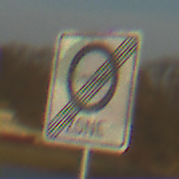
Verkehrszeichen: EndeUmweltzone
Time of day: SunriseSunset
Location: Outdoor (RoadRail)
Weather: PartlyCloudy
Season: NotSpecified
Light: Natural